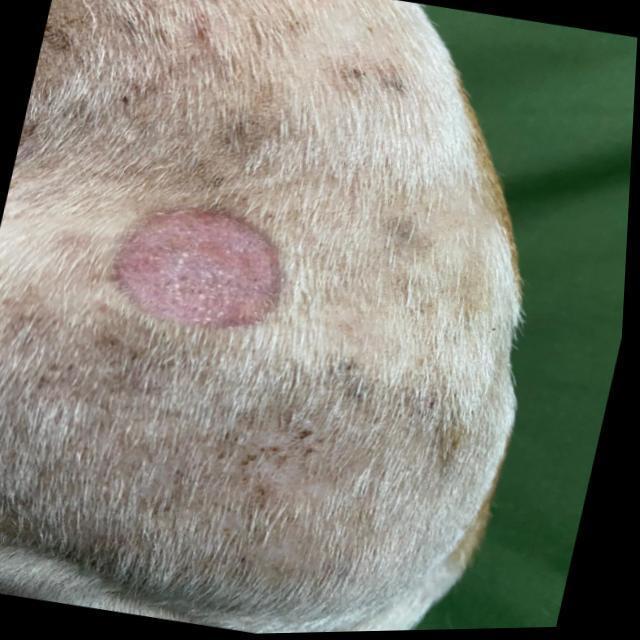
Canine ringworm (Dermatophytosis) — fungal infection caused by Microsporum or Trichophyton. Presents with circular alopecia, scaling, crusting, and broken hairs.